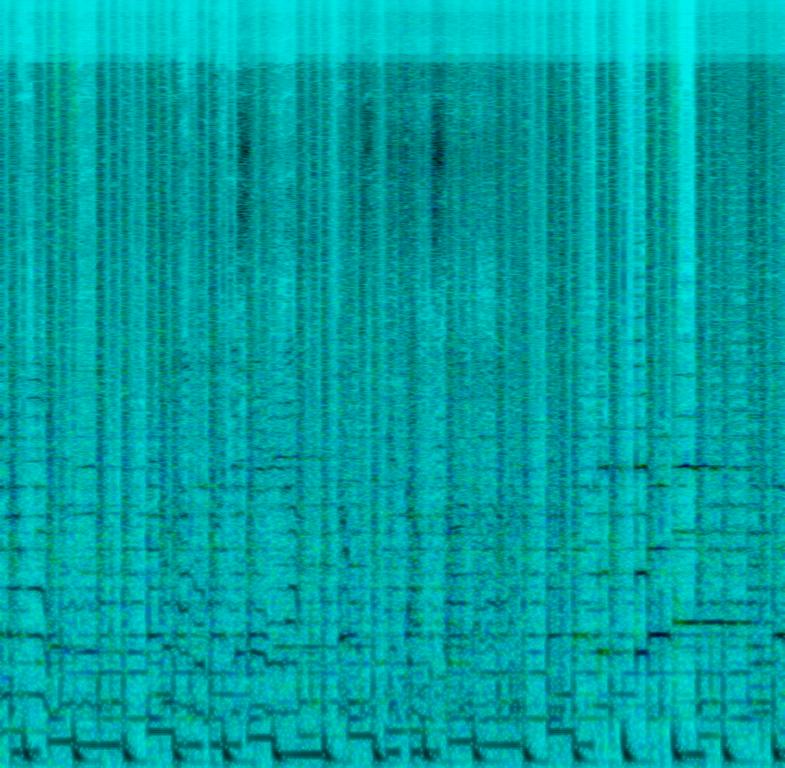
A male vocalist sings this energetic Nigerian song. The tempo is fast and upbeat with keyboard harmony and Afro beats of conga, clave, drums and akuba. The music is upbeat, catchy, spirited, energetic, youthful and pulsating with a dance groove. This song is a Reggae song.